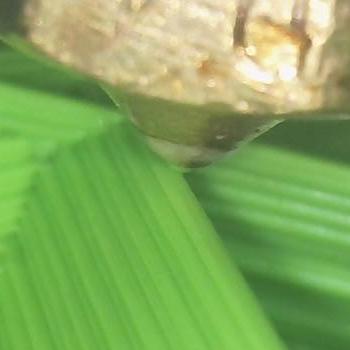
Flow rate: 84%